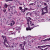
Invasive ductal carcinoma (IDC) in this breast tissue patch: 1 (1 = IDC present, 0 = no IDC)